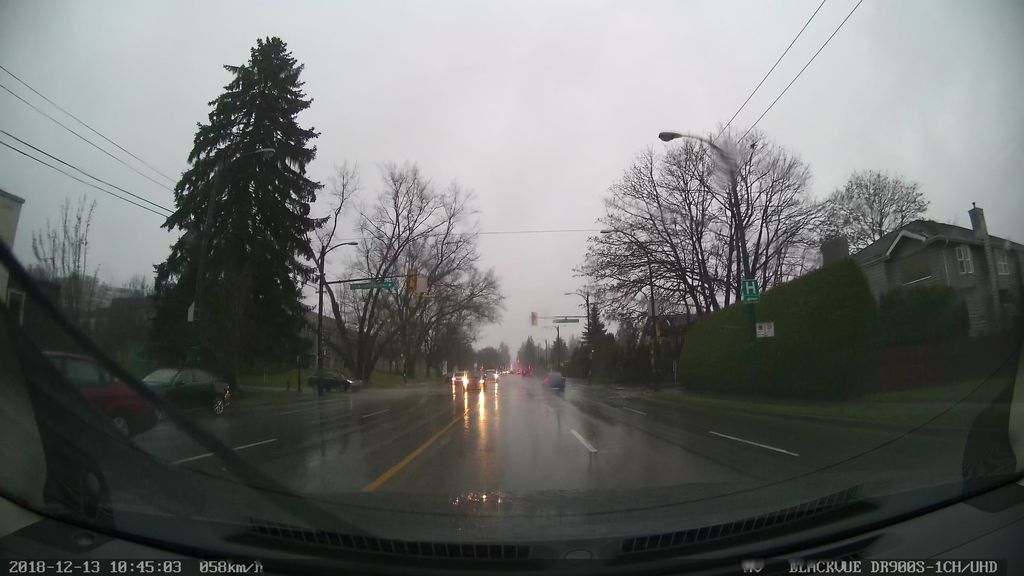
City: vancouver